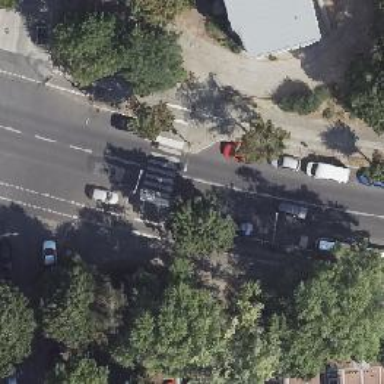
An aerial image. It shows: Tertiary road with asphalt surface. There are separate sidewalks on both sides and separate cycleway.